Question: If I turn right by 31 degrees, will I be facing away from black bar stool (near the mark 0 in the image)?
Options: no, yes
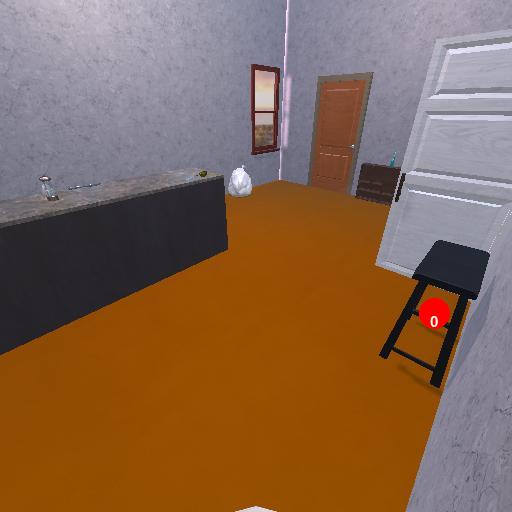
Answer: no